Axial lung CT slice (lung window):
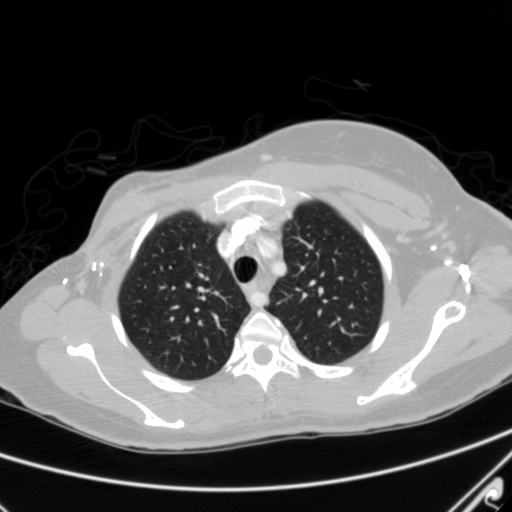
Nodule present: no